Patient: sex F, age 34
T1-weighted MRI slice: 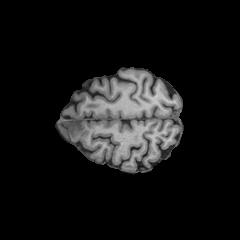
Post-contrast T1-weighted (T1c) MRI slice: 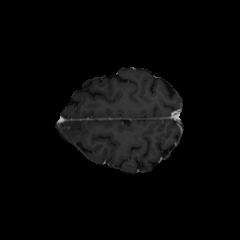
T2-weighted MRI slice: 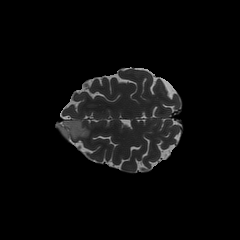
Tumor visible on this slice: yes
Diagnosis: Astrocytoma, IDH-mutant
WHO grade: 2